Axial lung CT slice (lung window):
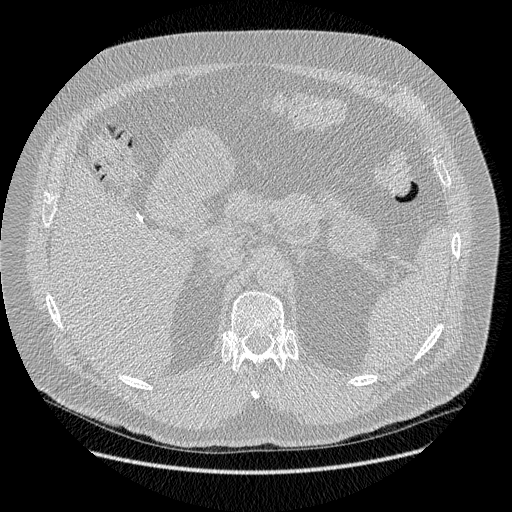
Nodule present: no